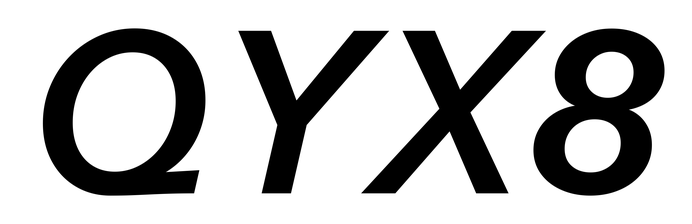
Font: InstrumentSans-Italic_SemiBold_Italic